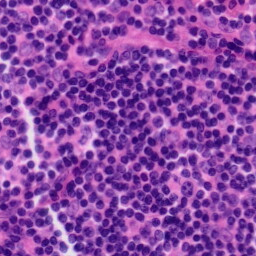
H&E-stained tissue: Tonsil